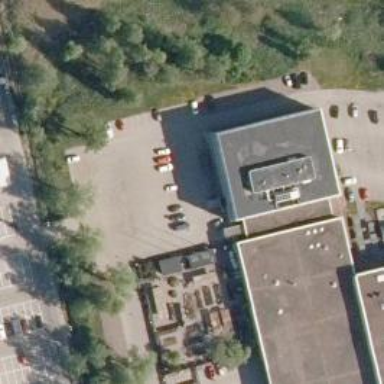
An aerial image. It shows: Veterinary facility.